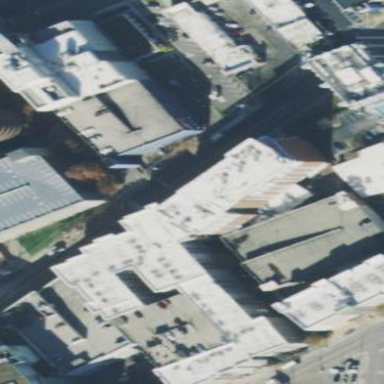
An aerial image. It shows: Hotel building.